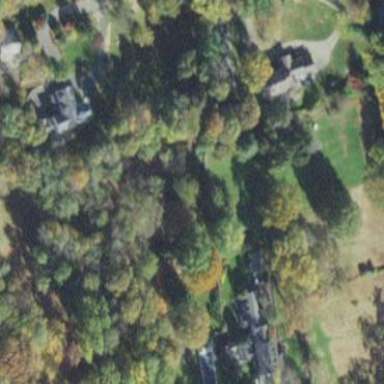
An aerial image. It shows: Nature reserve in woodland area.